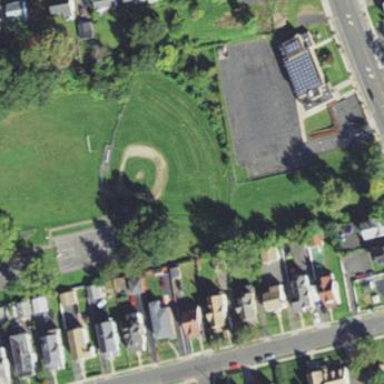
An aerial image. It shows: Baseball pitch for leisure land.